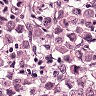
Metastatic tissue present: yes